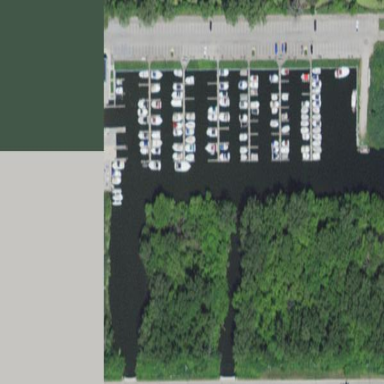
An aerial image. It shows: Marina on leisure land.